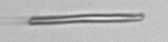
Label: fiber